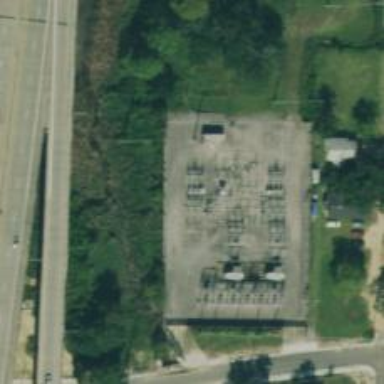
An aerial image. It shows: Switch for power supply.